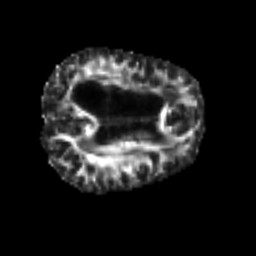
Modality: FA
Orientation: axial
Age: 54
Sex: female
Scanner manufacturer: siemens
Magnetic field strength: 3 T
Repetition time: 4.987 s
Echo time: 0.0792 s